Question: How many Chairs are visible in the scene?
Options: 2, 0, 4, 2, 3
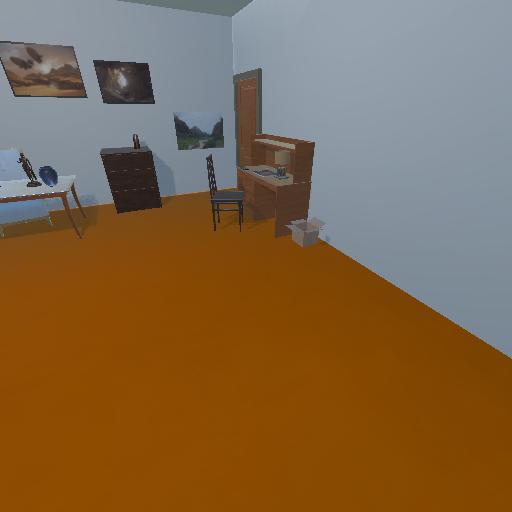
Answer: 2